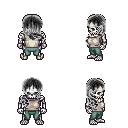
a pixel art fantasy rpg character, male body template, skeleton, white sleeveless shirt, teal pants, gray right-swept hairstyle, four views (front, back, left, right), 2x2 character sprite sheet, small pixel art, hard edges, no anti-aliasing